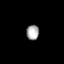
Tissue: prostate
Cell type: T cells
Senescence score: 0.7148
Nuclear area (px): 185
Mean DAPI intensity: 168.086